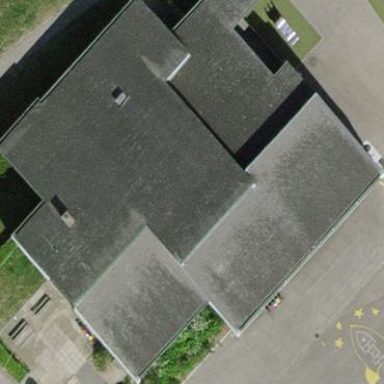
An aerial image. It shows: School building.